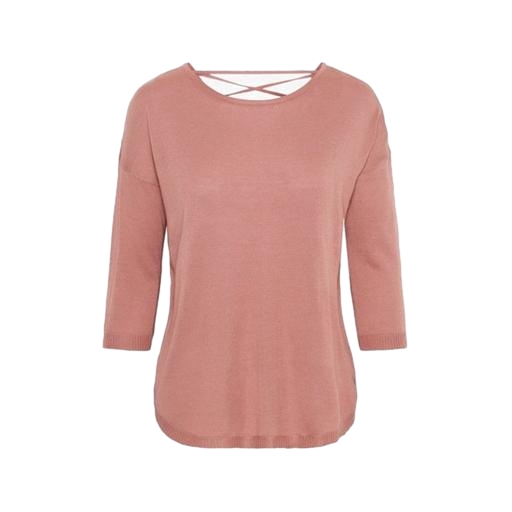
pink half-sleeve top, pink tie-back top, short-sleeve top only macy, white background